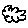
Label: cloud